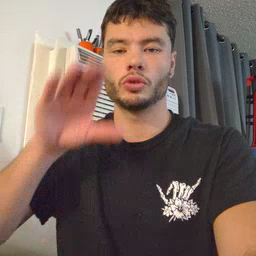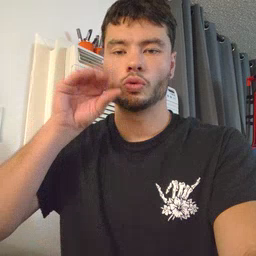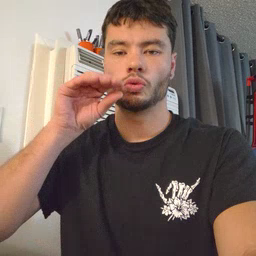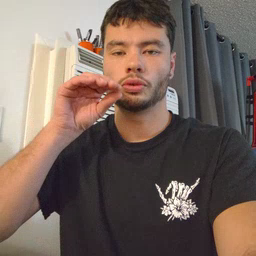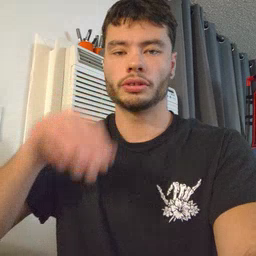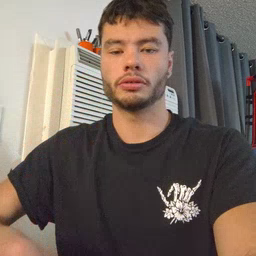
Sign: goose